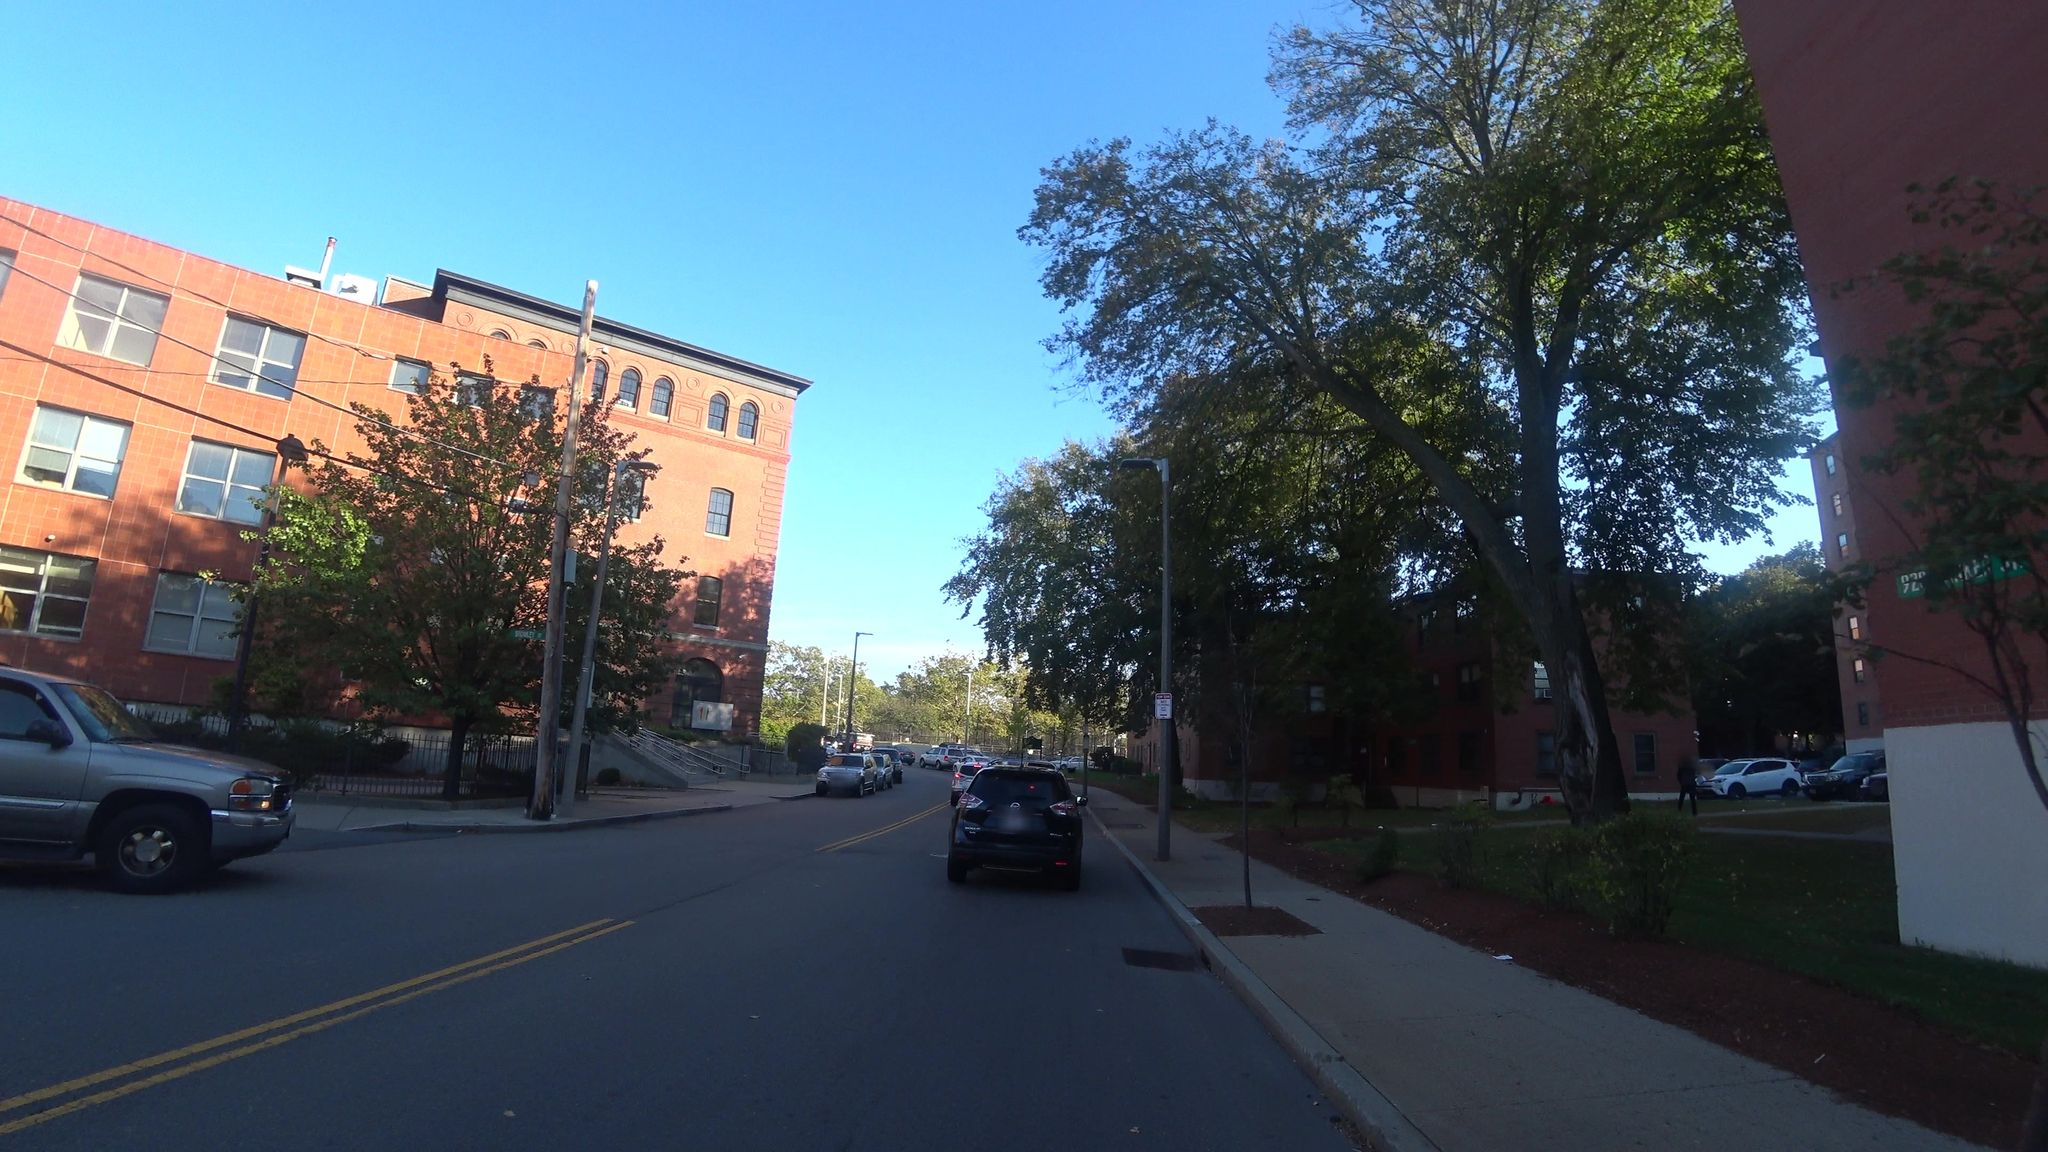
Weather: clear
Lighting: day
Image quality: good
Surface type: driving surface
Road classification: tertiary
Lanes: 2
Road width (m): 15.2
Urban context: urban centre
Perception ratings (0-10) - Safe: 5.81, Lively: 8.93, Beautiful: 9.27, Boring: 2.55, Depressing: 1.52, Wealthy: 5.96